Aerial crown-view tile of a tropical tree (Barro Colorado Island, Panama), acquired 20241216:
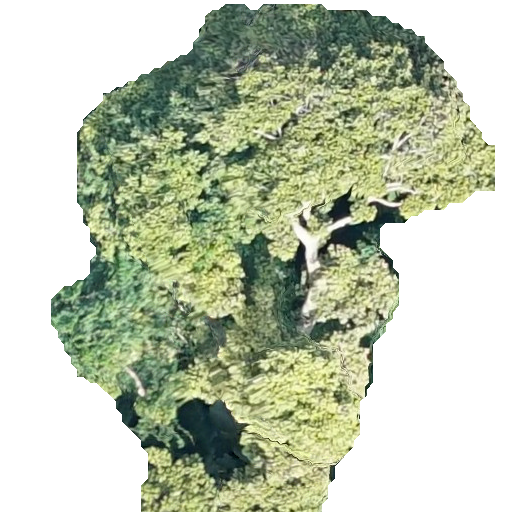
Species: Sterculia apetala
GBIF accepted scientific name: Sterculia apetala
Crown area: 223.496 m²